Question: We are using gdb debugger to read assembly functions.
In assembly, we have the following instructions:
'mov 0xc(%rsp),%eax'
'jmpq *0x402390(,%rax,8)'
At memory location '*0x402390' we have the value '0x8e'. In register rax, we have the second integer input for this particular function (could use variable y).
From our analysis, we have deduced that this function takes in three variables '(x, y, z)' and that they can be found at memory location '(rsp)', '(rsp + 8)', '(rsp + 12)' respectively.
We would like to know what is going on in 'jmpq *0x402390(,%rax,8)'.
Is it jumping to the instruction at '(0x8e + rax*8)'? If so, how can we find out what that instruction is called?
This is the full dump of assembler code for the function phase_3:

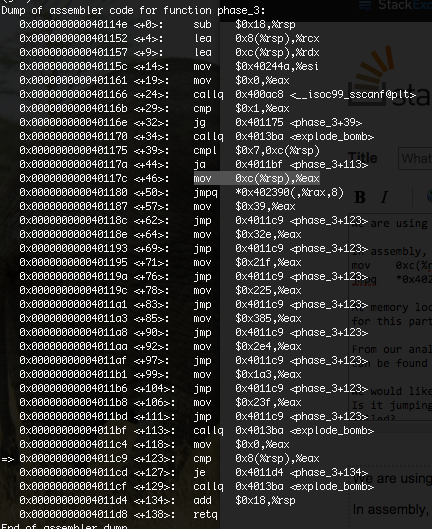
Answer: From the <URL>:
> An Intel syntax indirect memory reference of the form'''
section:[base + index*scale + disp]
'''
is translated into the AT&T syntax'''
section:disp(base, index, scale)
'''
where base and index are the optional 32-bit base and index registers,
disp is the optional displacement, and scale, taking the values 1, 2,
4, and 8, multiplies index to calculate the address of the operand.
(<URL>
So you can translate 'jmpq *0x402390(,%rax,8)' into INTEL-syntax: jmp [RAX*8 + 0x402390]. It's an "indirect" jump. At address [RAX*8 + 0x402390] is an address which will become the target of 'jmp'. The next step is to determine, how many addresses can be found at 0x402390 + x and in which case they are used.